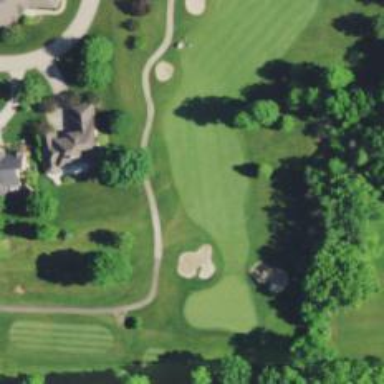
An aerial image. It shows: Pathway for golfing.